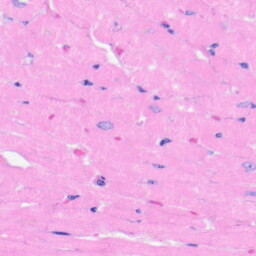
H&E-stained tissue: Heart